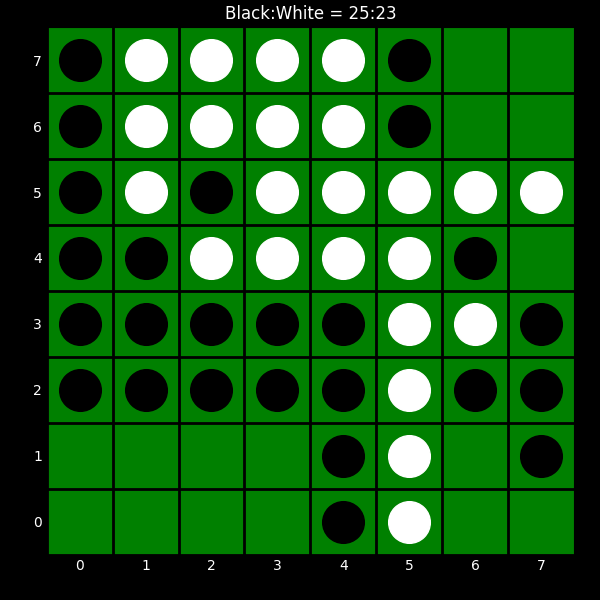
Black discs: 25
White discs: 23